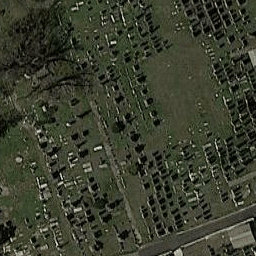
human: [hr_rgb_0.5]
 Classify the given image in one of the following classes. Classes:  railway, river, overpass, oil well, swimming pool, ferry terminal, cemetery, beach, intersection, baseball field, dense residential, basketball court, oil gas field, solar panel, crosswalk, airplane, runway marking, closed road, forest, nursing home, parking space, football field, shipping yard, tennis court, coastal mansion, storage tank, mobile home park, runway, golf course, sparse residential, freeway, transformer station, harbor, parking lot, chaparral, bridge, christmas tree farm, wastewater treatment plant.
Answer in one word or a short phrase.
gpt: cemetery